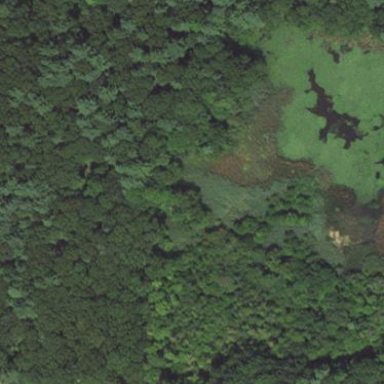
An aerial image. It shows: Marshy wetland area.